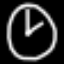
Label: clock